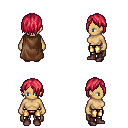
a pixel art fantasy rpg character, female body template, human, tanned skin, brown cape, gold greaves, ruby red bangs hairstyle, maroon shoes, four views (front, back, left, right), 2x2 character sprite sheet, small pixel art, hard edges, no anti-aliasing